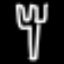
Label: fork